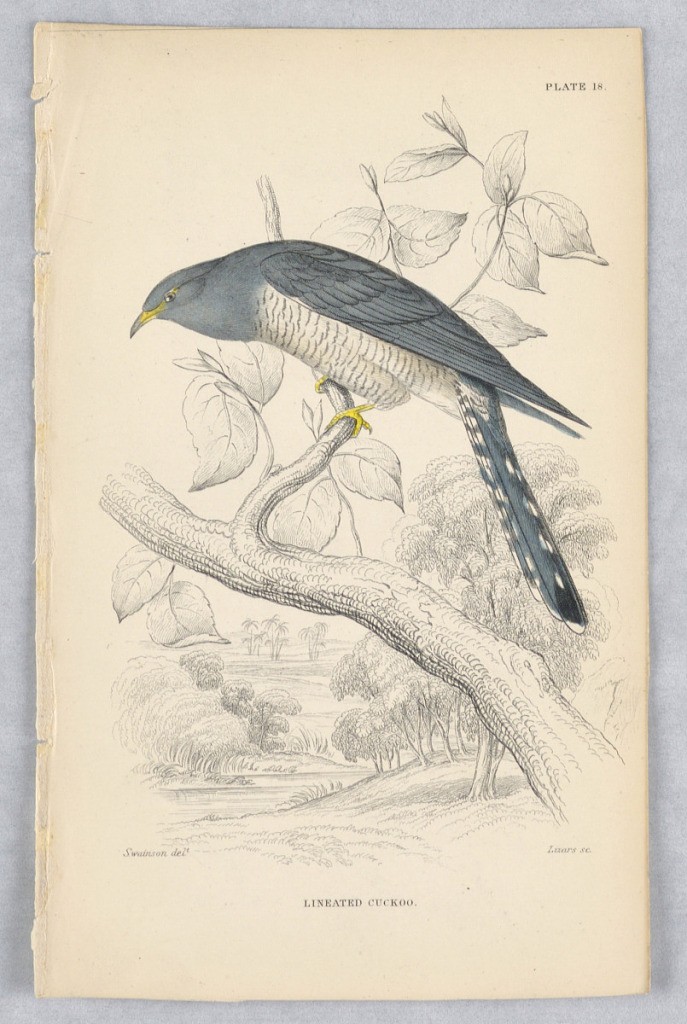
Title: Lineated Cuckoo, Plate 18 from Birds of Western Africa
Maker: William Home Lizars, Scottish, 1788 - 1859
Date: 1837
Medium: Engraving, brush and watercolor on paper
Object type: Print
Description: Lineated cuckoo: bird with black-striated white chest and blue back, wings, and tail perched on a branch.